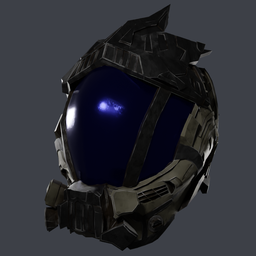
Label: tools